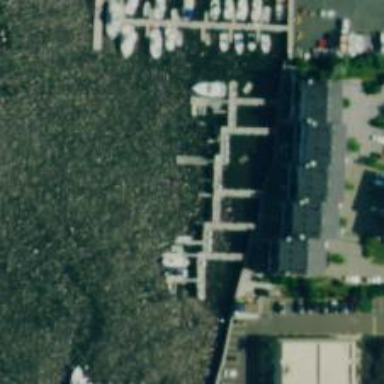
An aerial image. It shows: Man-made pier.